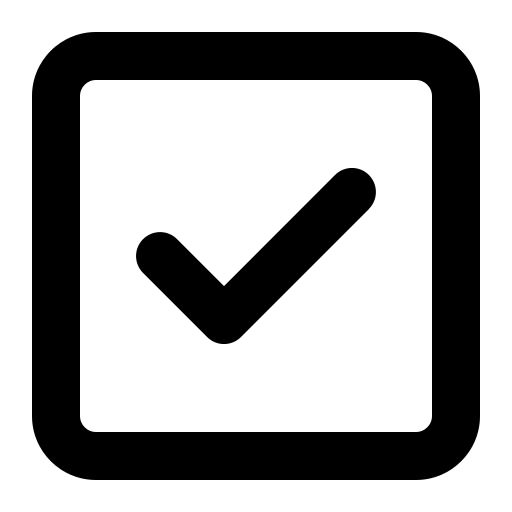
Tags: icon, FontAwesome, fa-icon, outline, square, check